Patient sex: M
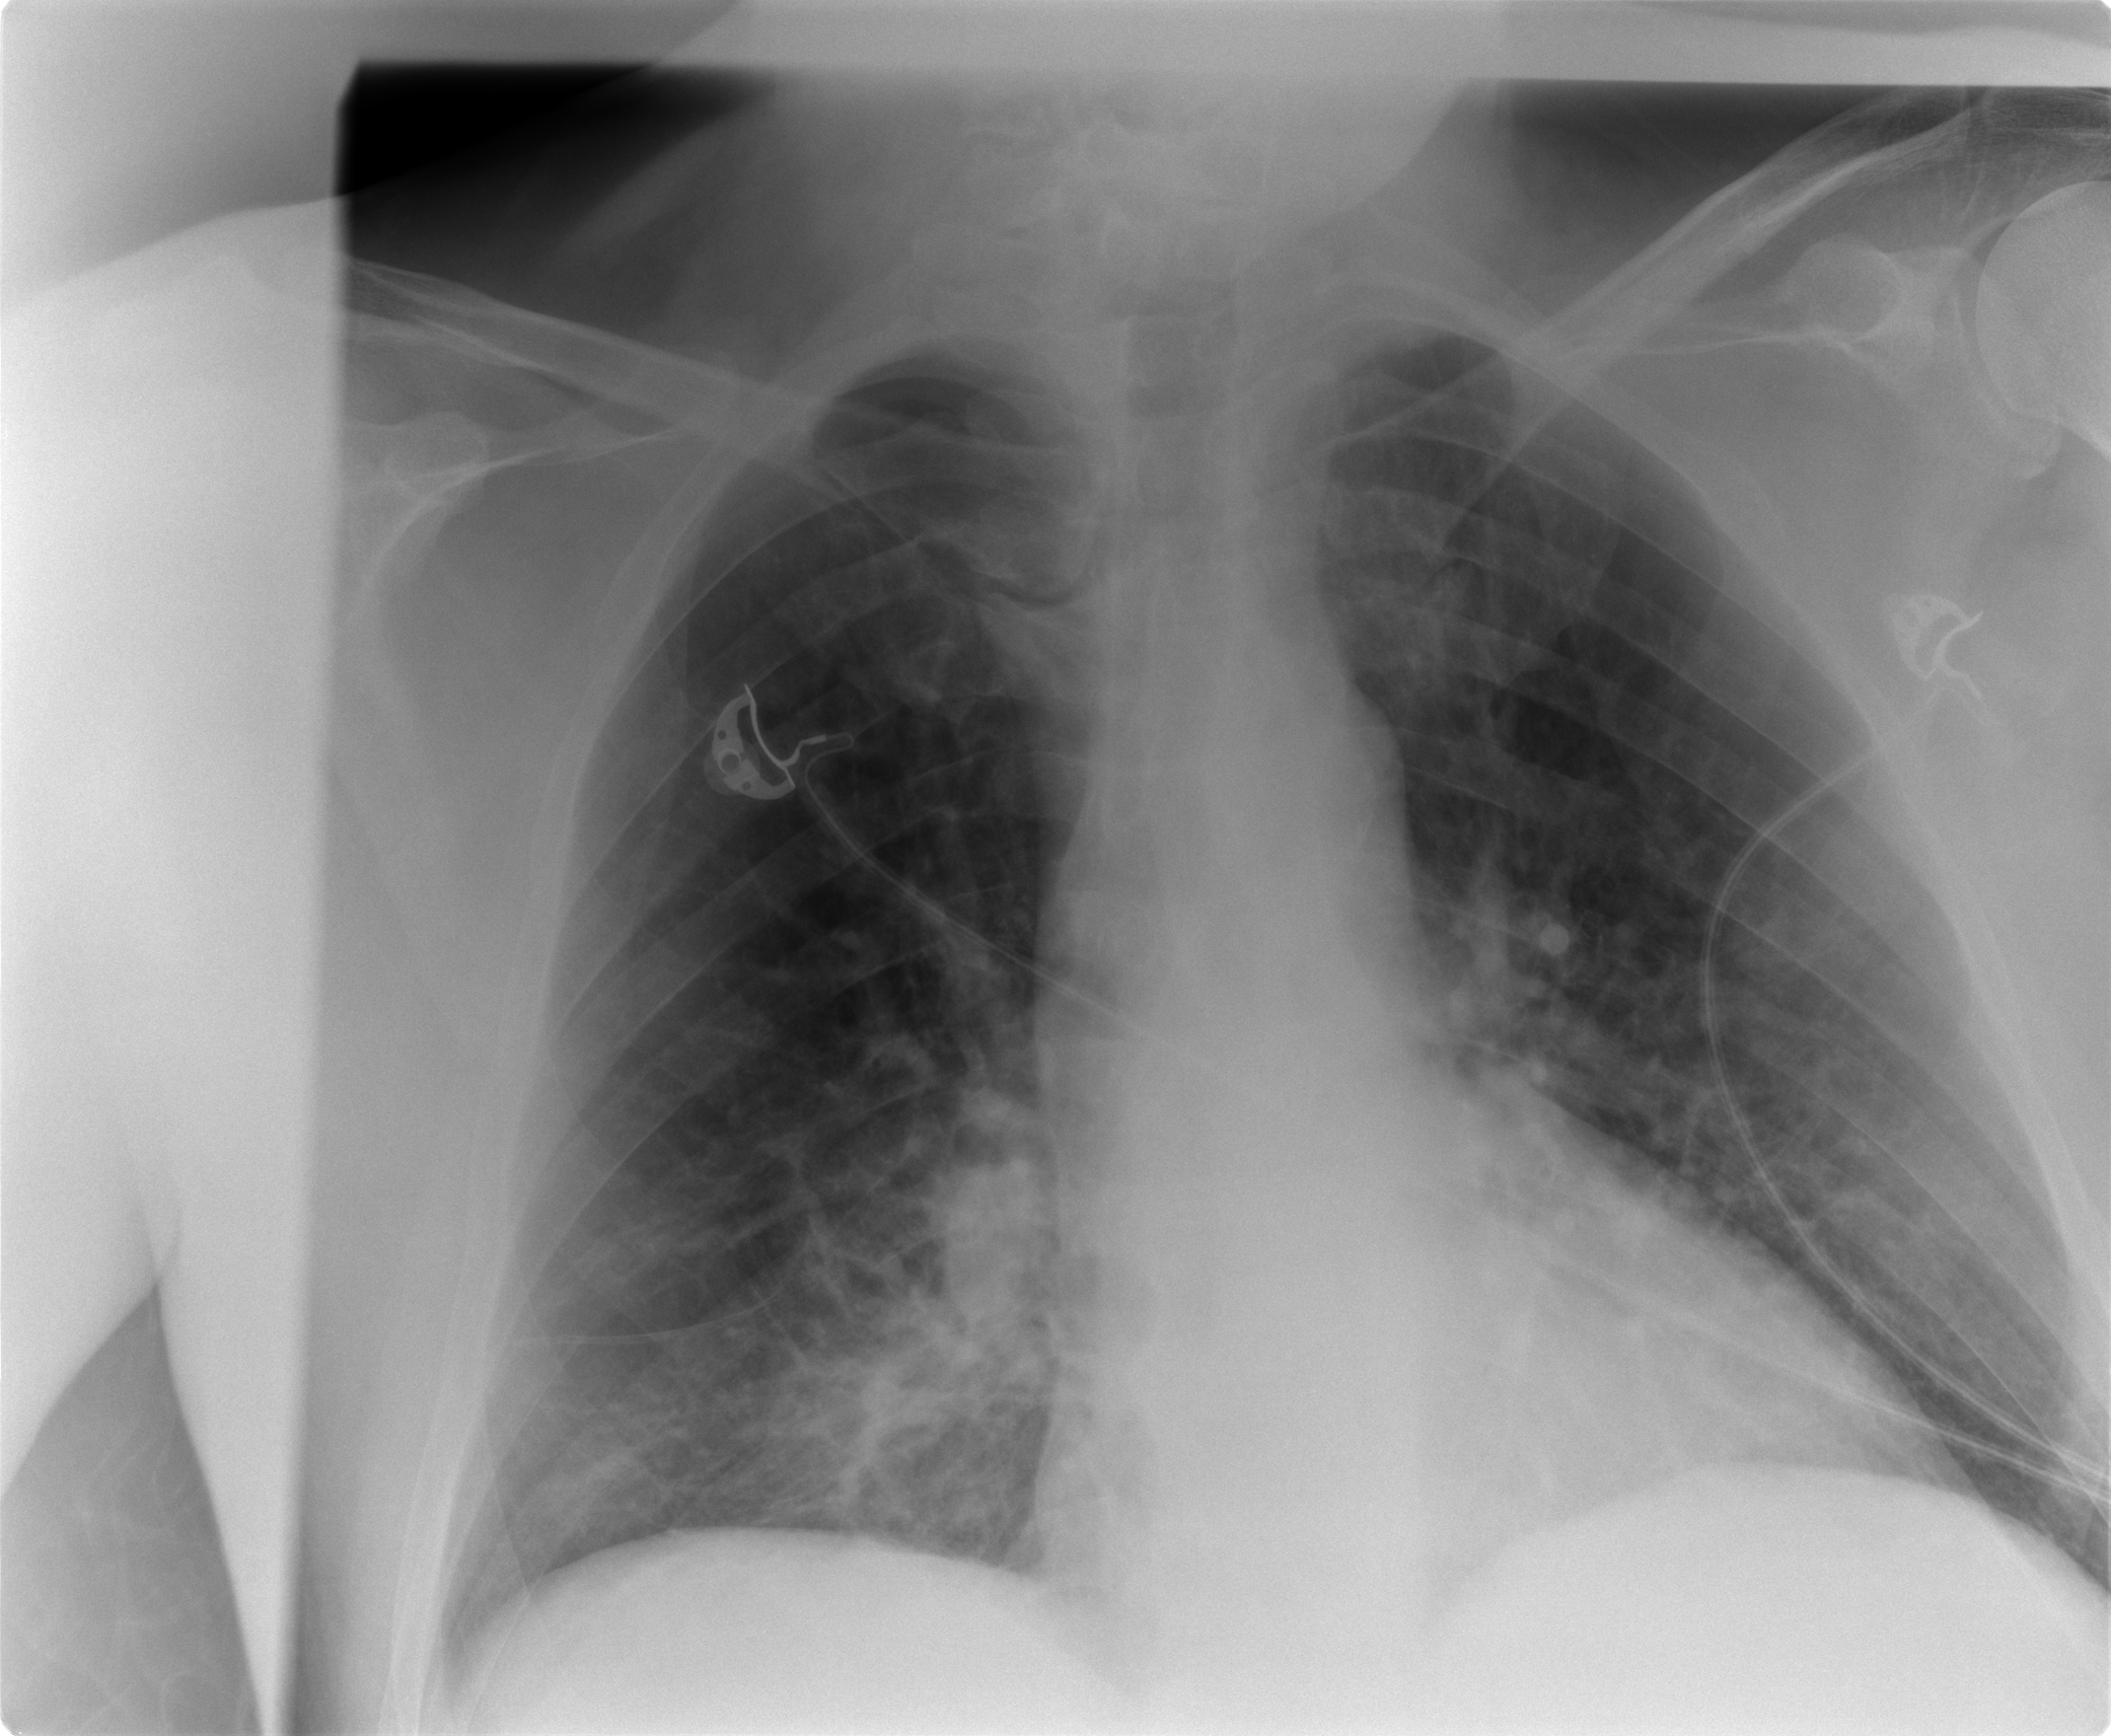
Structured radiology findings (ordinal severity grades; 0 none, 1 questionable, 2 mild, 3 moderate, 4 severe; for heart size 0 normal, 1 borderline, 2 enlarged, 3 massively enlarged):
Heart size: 0
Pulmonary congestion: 2
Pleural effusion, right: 0
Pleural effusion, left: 0
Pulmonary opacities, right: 1
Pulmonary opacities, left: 0
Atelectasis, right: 2
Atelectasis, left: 1